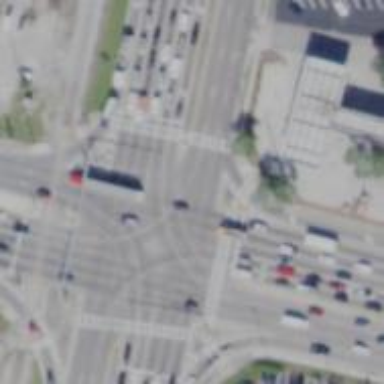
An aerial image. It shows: Marked crossing on the road.